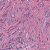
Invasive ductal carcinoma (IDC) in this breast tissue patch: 1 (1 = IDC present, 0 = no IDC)